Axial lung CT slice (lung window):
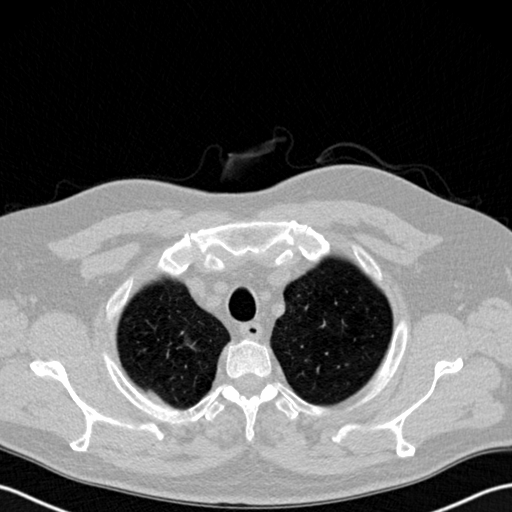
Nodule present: no